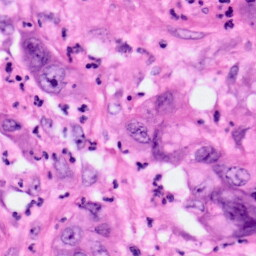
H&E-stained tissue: Pancreatic